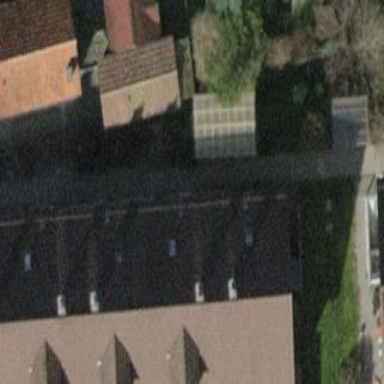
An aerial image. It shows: Terrace building with gabled roof covered in roof tiles.